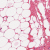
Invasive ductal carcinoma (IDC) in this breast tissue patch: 0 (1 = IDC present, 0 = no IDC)